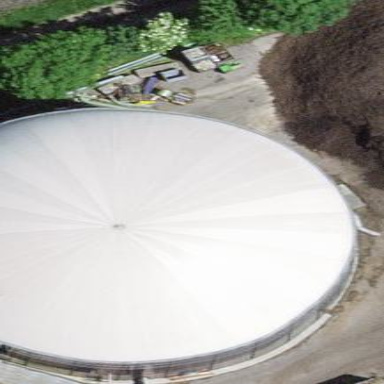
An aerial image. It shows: Digester building.